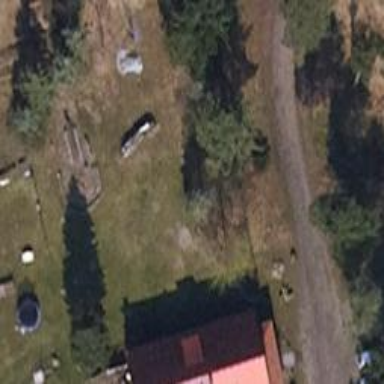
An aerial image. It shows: Isolated dwelling in the countryside.